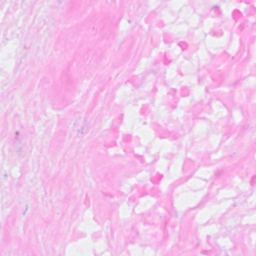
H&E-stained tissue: Breast